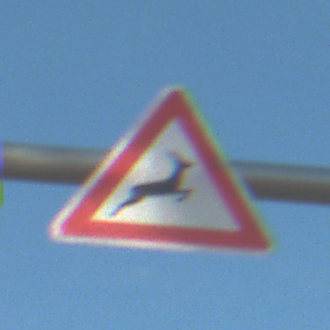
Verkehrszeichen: WildwechselLinks
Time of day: MorningAfternoon
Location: Outdoor (Suburban)
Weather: PartlyCloudy
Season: NotSpecified
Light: Natural